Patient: sex M, age 53
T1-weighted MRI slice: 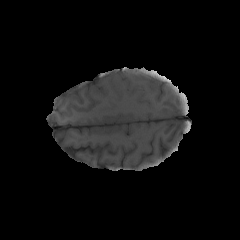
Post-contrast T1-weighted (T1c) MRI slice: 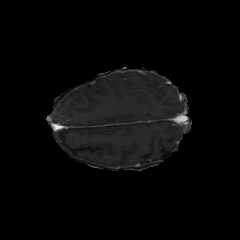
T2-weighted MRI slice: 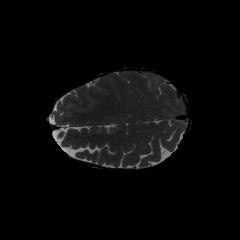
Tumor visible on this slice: yes
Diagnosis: Glioblastoma, IDH-wildtype
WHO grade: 4